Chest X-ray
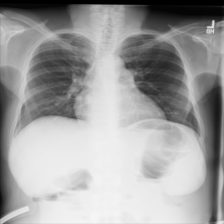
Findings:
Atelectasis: negative
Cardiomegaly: negative
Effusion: negative
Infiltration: negative
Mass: negative
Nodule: negative
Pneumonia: negative
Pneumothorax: negative
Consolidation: negative
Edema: negative
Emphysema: negative
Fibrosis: negative
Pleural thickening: negative
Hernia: negative